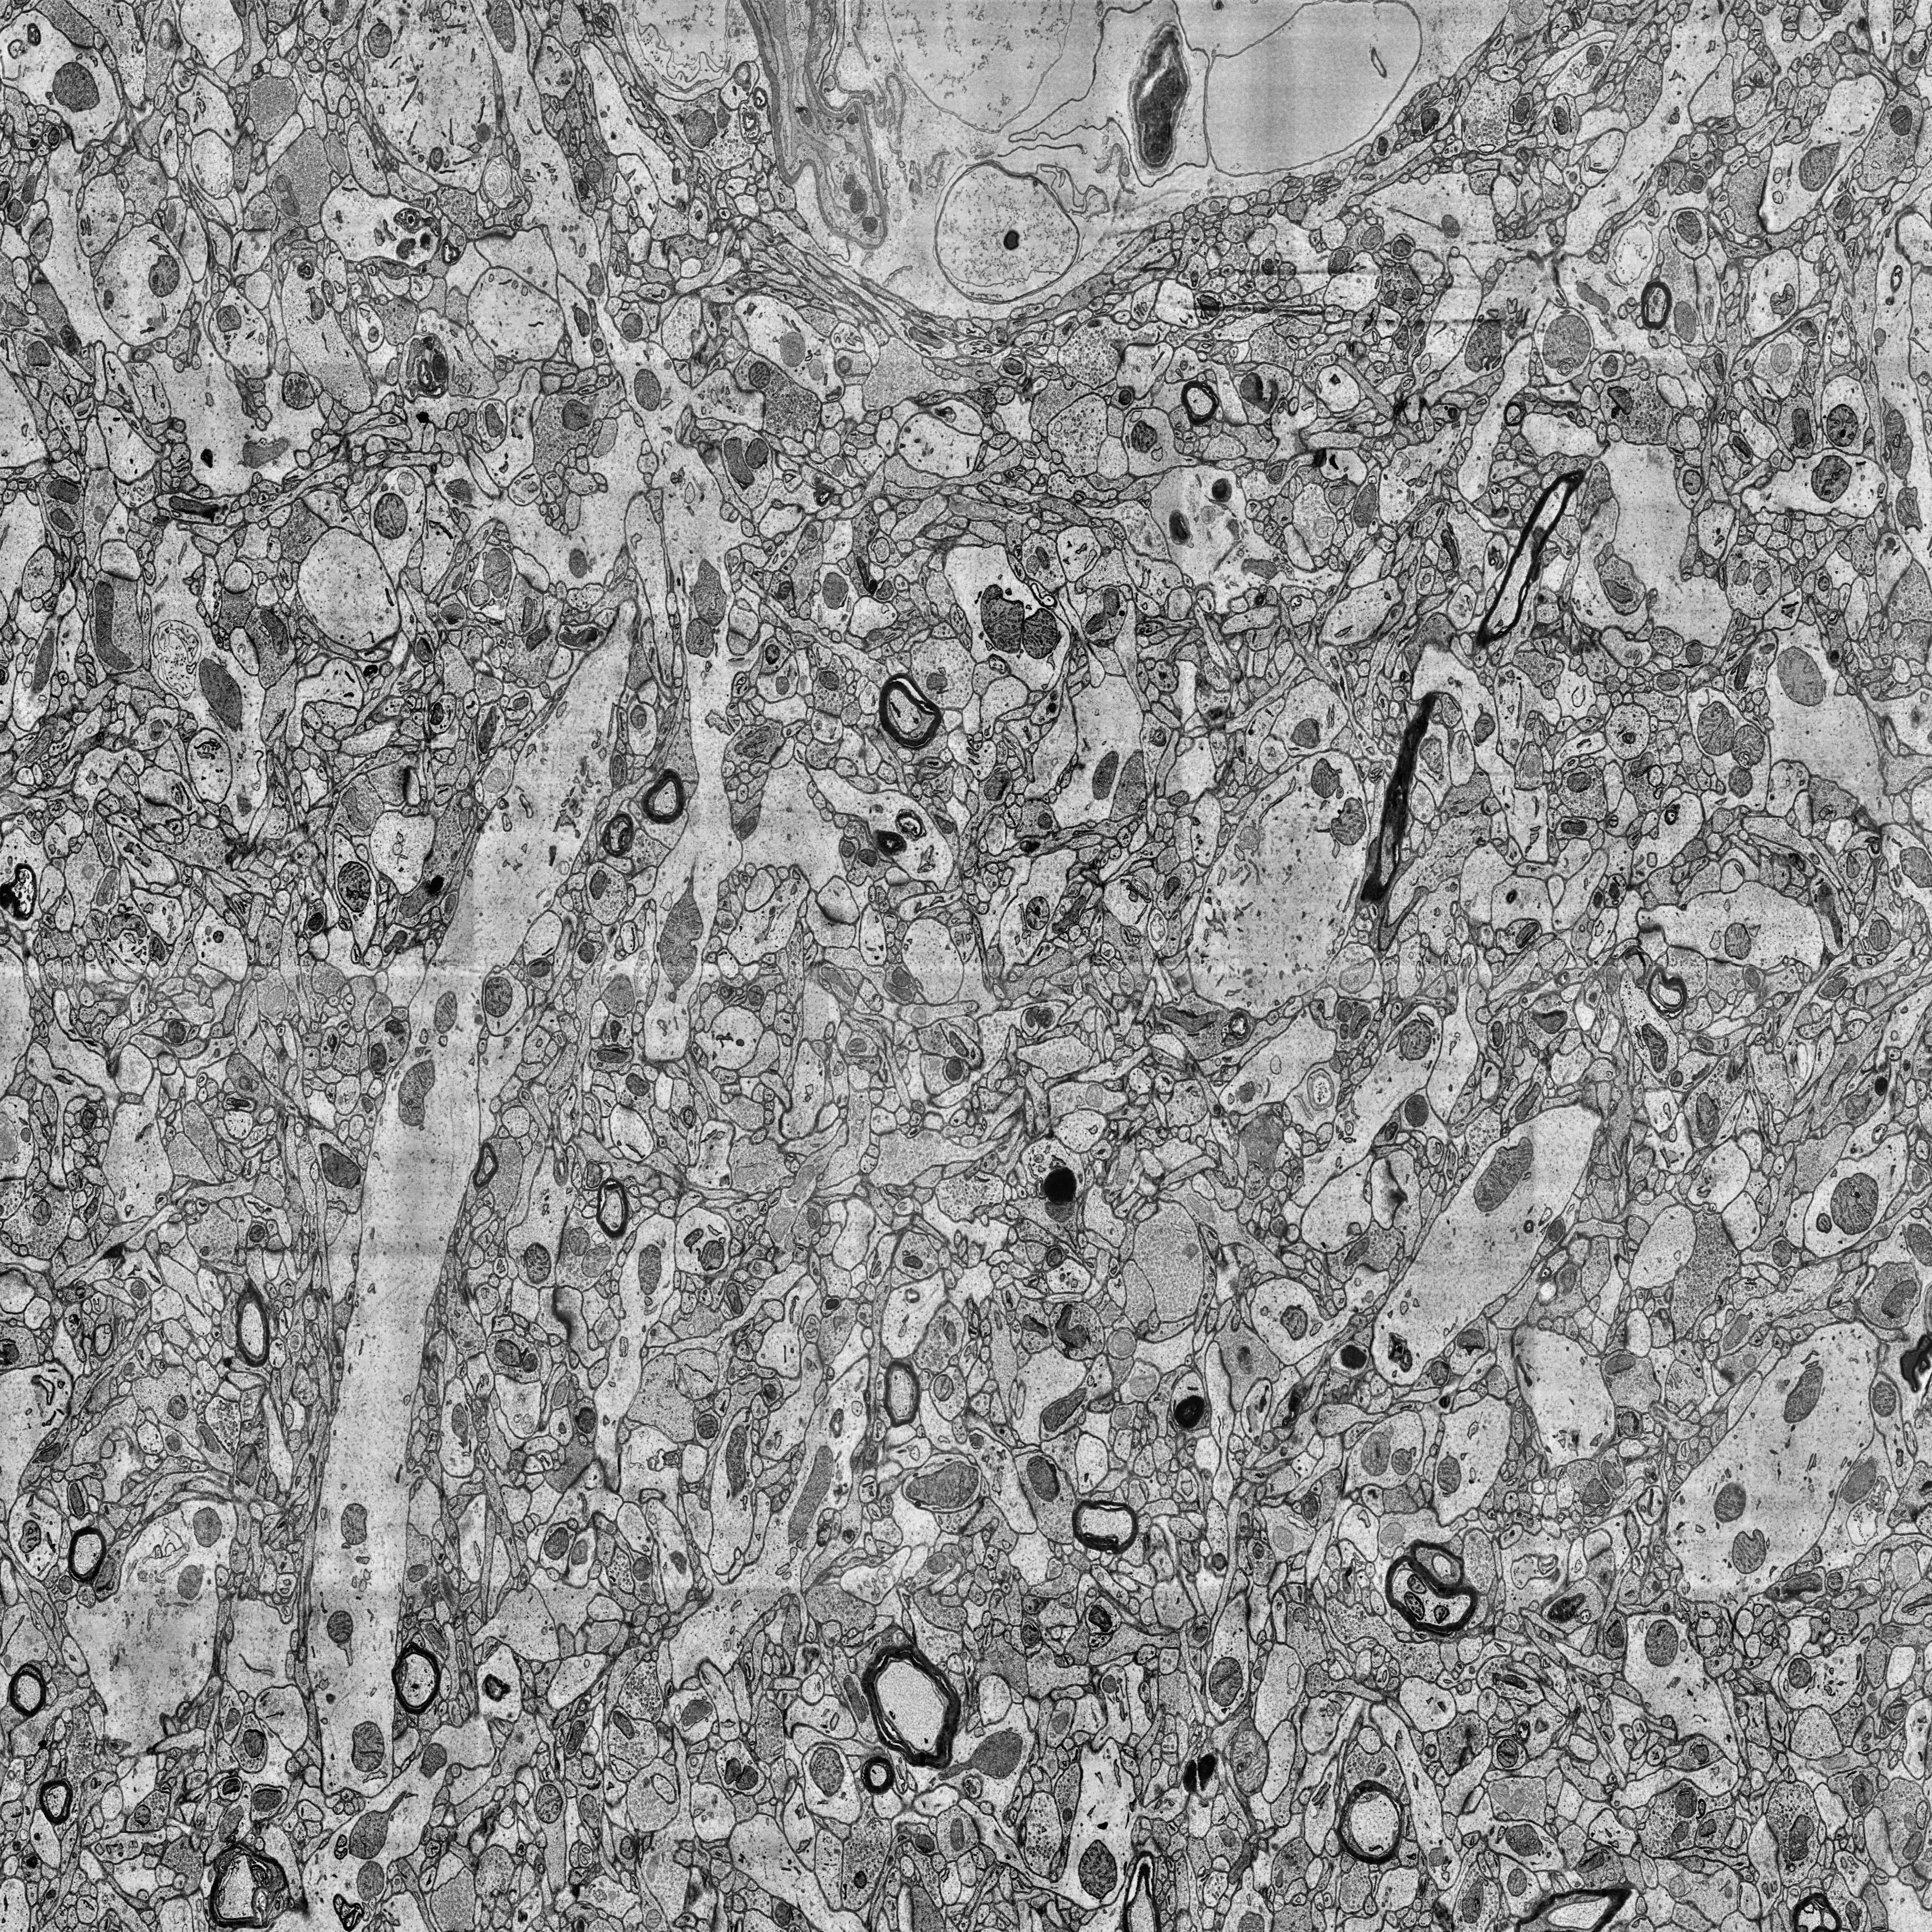
Electron microscopy slice of human cortex tissue
Slice depth (z): 74
Mitochondria instances in slice: 462